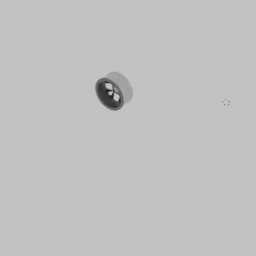
Label: mechanical